Question: I have this graph on my website, it's working properly everything is okay but dates:

Dates are not showing up properly in one line they are being displayed in harmonic style.
At first my dates were like 2013-09-01 or 2013-09-02 but they were also being displayed like this then I changed them to the current format and still the problem persists.
In PHP, I have:
'''
@$previousDate2=$array[1]['previousDate'];
@$previousDate3=$array[2]['previousDate'];
@$previousDate4=$array[3]['previousDate'];
@$previousDate5=$array[4]['previousDate'];
@$previousDate6=$array[5]['previousDate'];
@$previousDate7=$array[6]['previousDate'];
@$previousDate8=$array[7]['previousDate'];
'''
In above code I'm retrieving dates from MySQL Database in Y-m-d format and then after storing them inside these variables I'm formatting these variables using date_create() and date_format() functions.
'''
$previousDate8=date_create($previousDate8);
$previousDate8=date_format($previousDate8, 'd/m');
$previousDate7=date_create($previousDate7);
$previousDate7=date_format($previousDate7, 'd/m');
$previousDate6=date_create($previousDate6);
$previousDate6=date_format($previousDate6, 'd/m');
$previousDate5=date_create($previousDate5);
$previousDate5=date_format($previousDate5, 'd/m');
$previousDate4=date_create($previousDate4);
$previousDate4=date_format($previousDate4, 'd/m');
$previousDate3=date_create($previousDate3);
$previousDate3=date_format($previousDate3, 'd/m');
$previousDate2=date_create($previousDate2);
$previousDate2=date_format($previousDate2, 'd/m');
'''
In JavaScript, I have
'''
var date1 = "<?php echo $previousDate2; ?>";
var date2 = "<?php echo $previousDate3; ?>";
var date3 = "<?php echo $previousDate4; ?>";
var date4 = "<?php echo $previousDate5; ?>";
var date5 = "<?php echo $previousDate6; ?>";
var date6 = "<?php echo $previousDate7; ?>";
var date7 = "<?php echo $previousDate8; ?>";
'''
and for Graph function, I have
'''
function drawVisualization() {
var data = new google.visualization.DataTable();
data.addColumn('string', 'Date');
data.addColumn('number', 'Followers');
data.addRows([
[date7, follower7],
[date6, follower6],
[date5, follower5],
[date4, follower4],
[date3, follower3],
[date2, follower2],
[date1, follower1]
]);
new google.visualization.LineChart(document.getElementById('visualization')).
draw(data, {curveType: "function",
width: 100+'%',
height: 400,
vAxis: {maxValue: 10},
pointSize: 5}
);
}
'''
Help needed.
Thank you
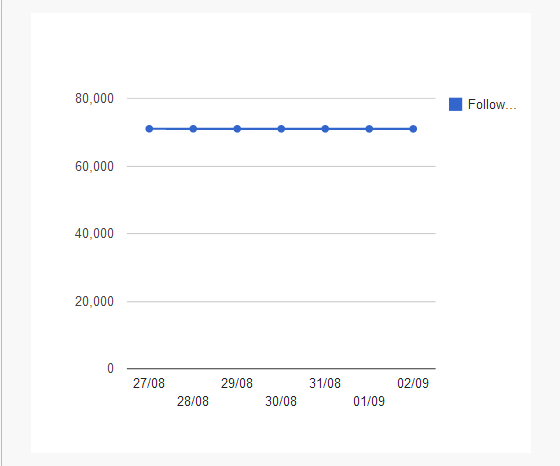
Answer: Unfortunately, I believe that the current width is still too small for those strings.
I ran your code in jsfiddle and it seemed to fit on one line when the chart became wider.
You have a couple of options:
You could make the chart wider, but given that you're already setting 100%, I suspect you're limited there.
You could use slanted text. In your options, add:
'''
hAxis: {slantedText: true}
'''
You can even control the angle of the slant.
Example: <URL>
Docs here: <URL>